Question: I want to send a message to a user who turned off Javascript off on their Chrome. However its not working.

whats wrong with this code
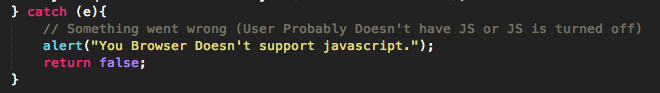
Answer: You'll need to use '<noscript>Your browser doesn't support javascript.</noscript>'